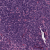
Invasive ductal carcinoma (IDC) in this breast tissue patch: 0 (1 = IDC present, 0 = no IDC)